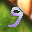
Label: 9